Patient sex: M
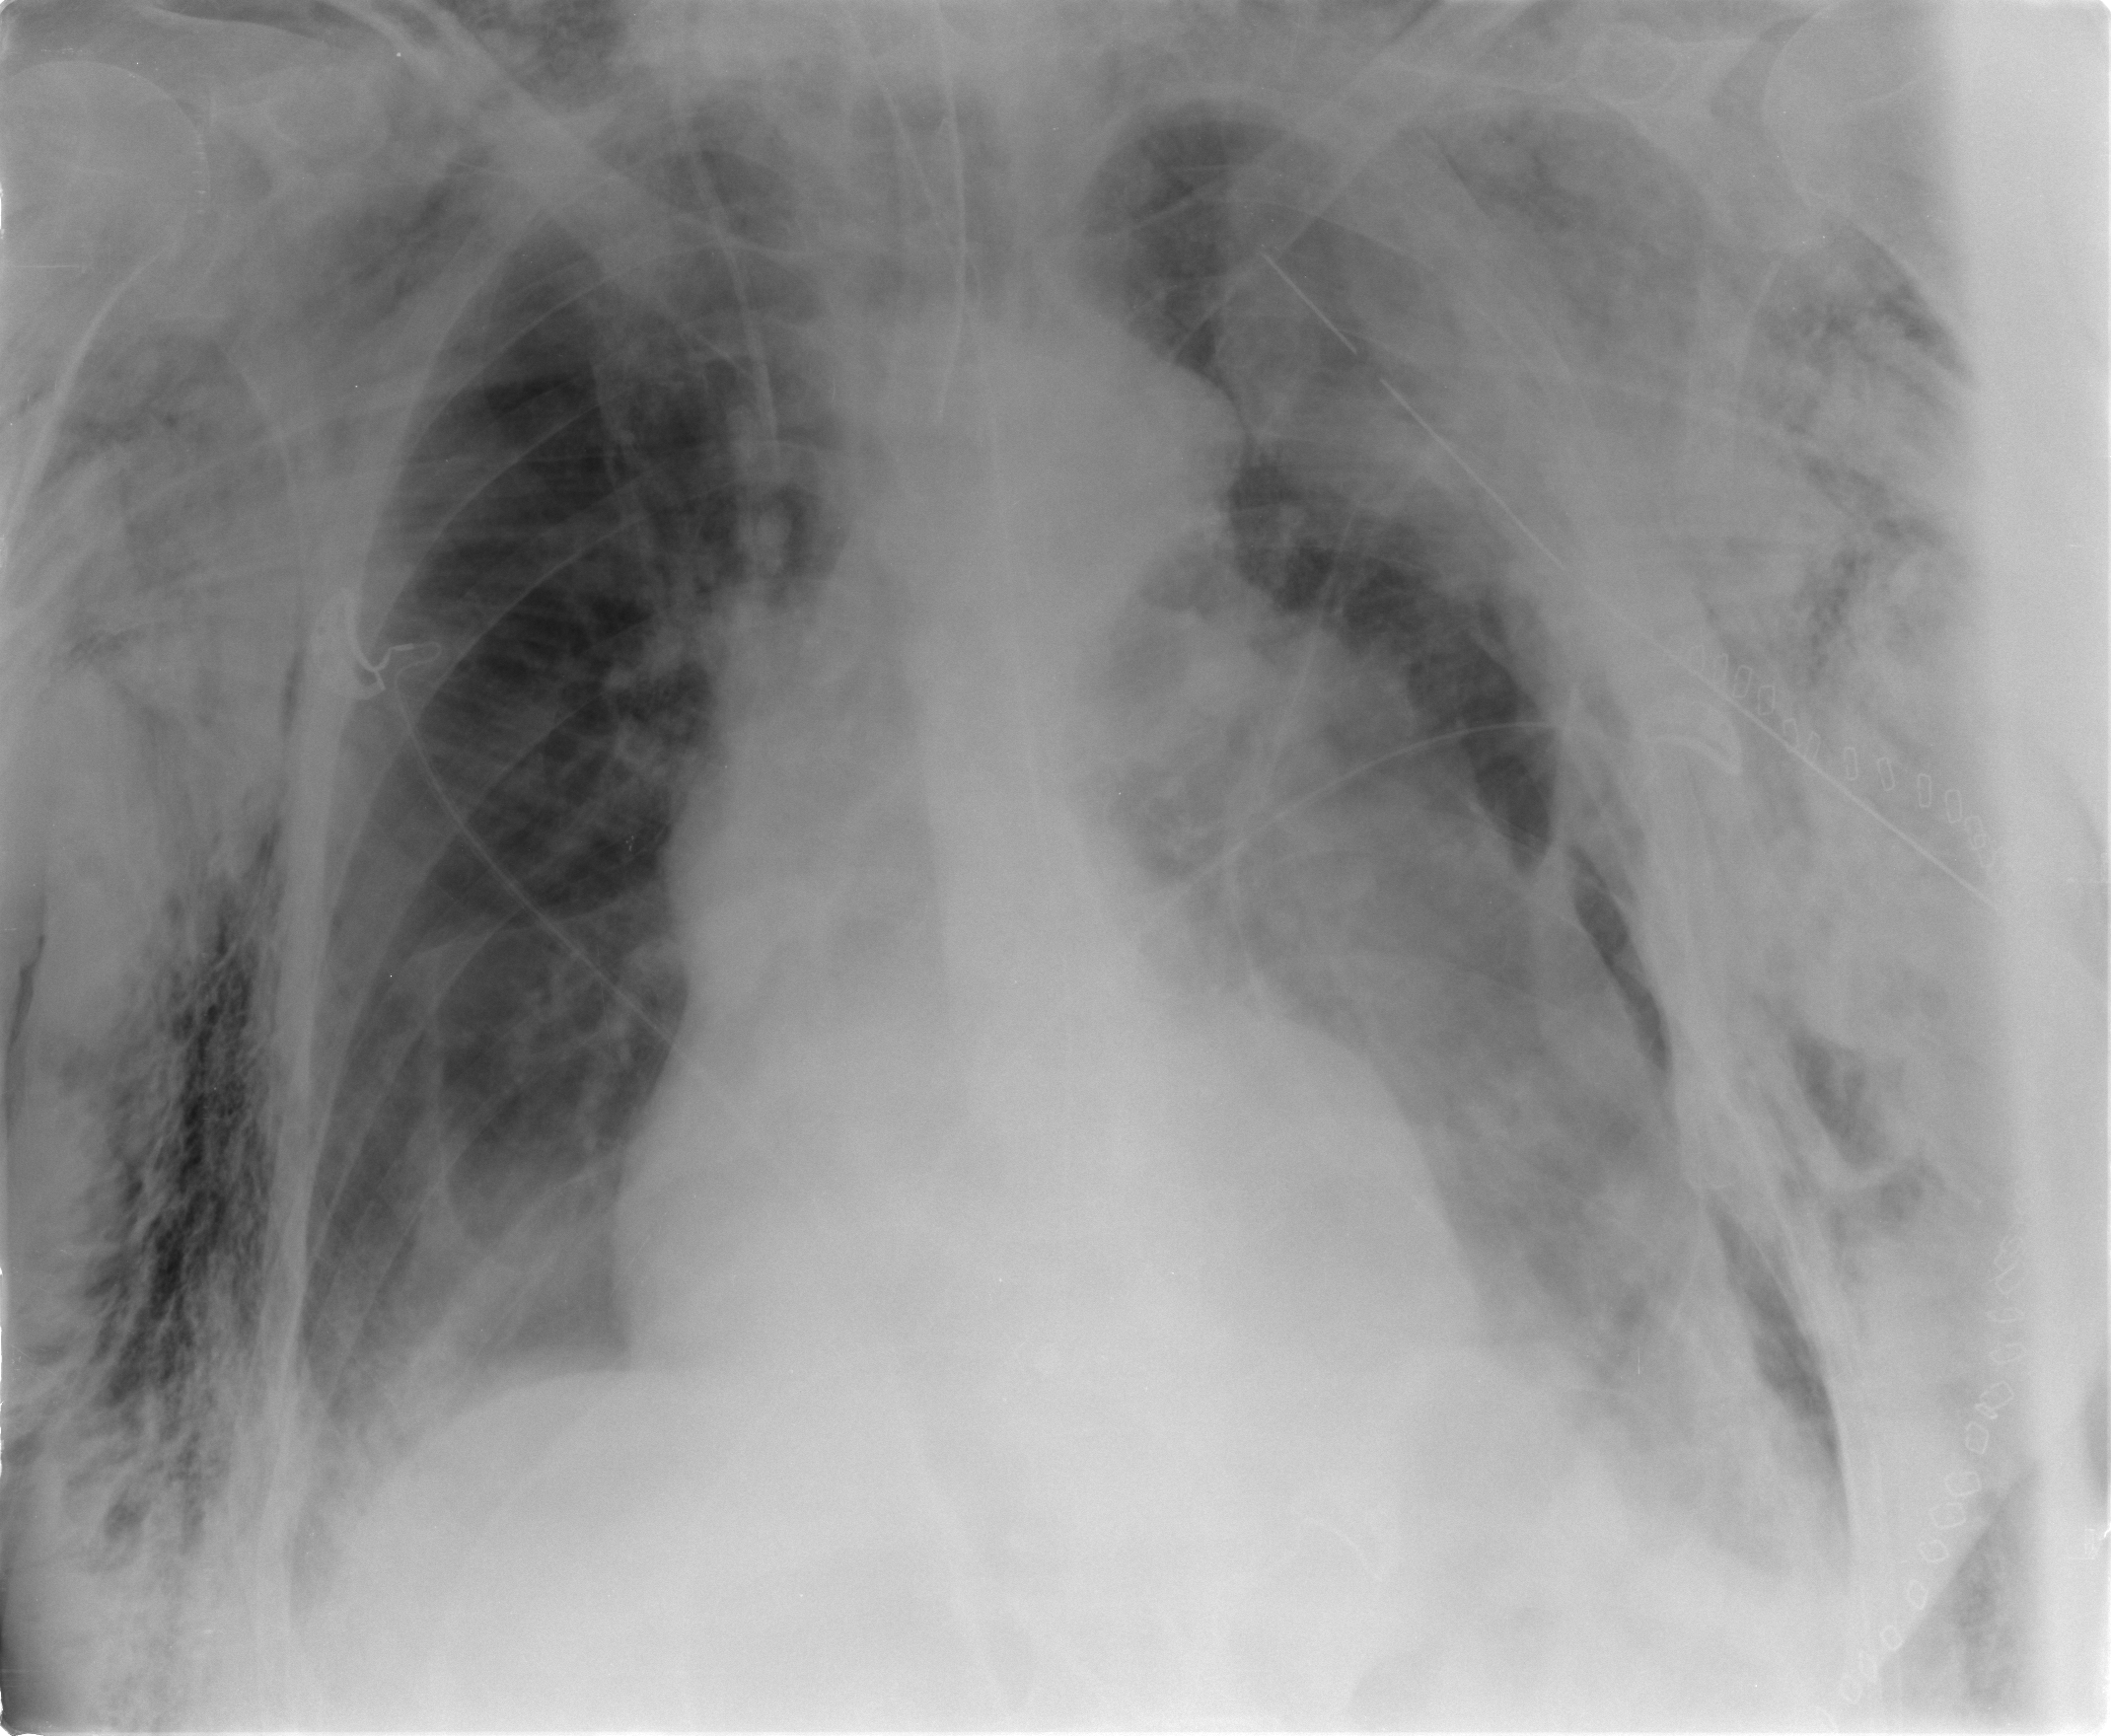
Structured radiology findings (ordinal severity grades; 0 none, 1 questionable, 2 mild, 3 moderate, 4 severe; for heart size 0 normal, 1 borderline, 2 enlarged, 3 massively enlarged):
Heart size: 1
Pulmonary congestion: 0
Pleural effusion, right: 2
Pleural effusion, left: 2
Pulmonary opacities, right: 0
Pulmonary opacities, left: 0
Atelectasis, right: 2
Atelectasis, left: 2